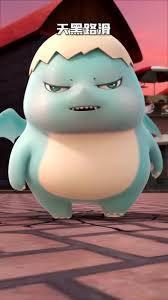
Label: others